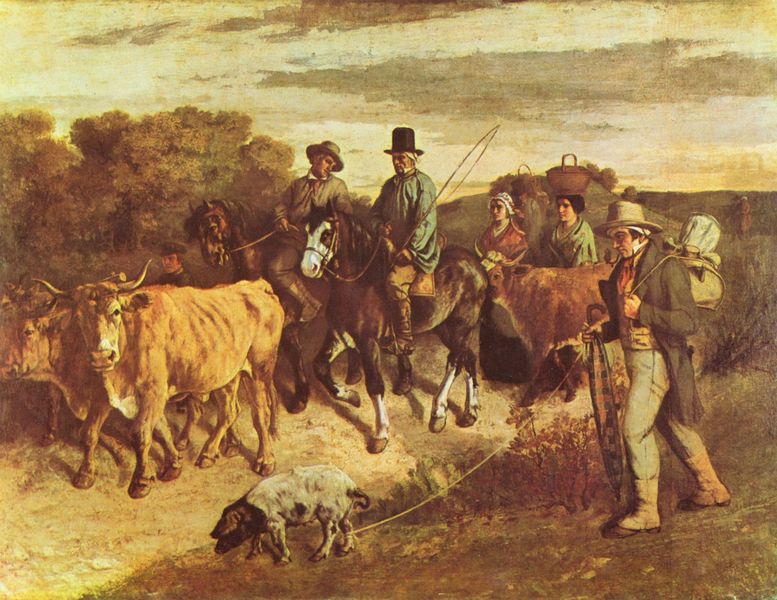
Titel: Die Bauern von Flagey bei der Rückkehr vom Markt
Künstler: Gustave Courbet
Standort: Besançon
Institution: Musée des Beaux-Arts
Schlagwörter: baum, gemälde, himmel, kopf, körper, mann, weiß, wolken, bäume, frauen, gelb, grün, landschaft, menschen, ocker, braun, frau, hut, hüte, männer, schwarz, strasse, hund, hunde, regenschirm, rot, schirm, tiere, weg, beige, gesellschaft, haube, malerei, zylinder, hose, gesicht, tragen, horn, öl, felder, horizont, kühe, natur, weide, weite, busch, büsche, gold, familie, ohren, wald, bauern, pferd, pferde, reiter, reiten, zügel, leine, ernte, körbe, last, zug, herde, kuh, rind, vergilbt, markt, treiben, essen, kopftuch, woken, korb, ölfarbe, abendstimmung, bauer, rinder, schwein, rippen, angel, peitsche, stiefel, jagd, treiber, strecke, wanderer, bürgerlich, gestrüpp, hörner, rucksack, reisender, reisende, bulle, ochsen, hirte, hirten, gürn, fahrt, heimkehr, heimweg, pastoral, peitschen, reisen, picknik, reittier, gerte, trieb, almabtrieb, beritten, schrim, kuhauge, reitern, bertitten, iochsen, gesellschafft, fandern, belgien#